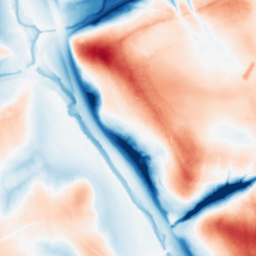
Category: classical
Decomposition family: gaussian
Decomposition parameters: sigma: 20
Upsampling method: cubic_mitchell
Upsampling parameters: scale: 2
Upsampling scale: 2